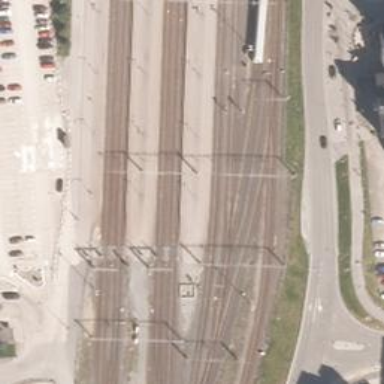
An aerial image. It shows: Railway crossing with saltire markings.